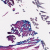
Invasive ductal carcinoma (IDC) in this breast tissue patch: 0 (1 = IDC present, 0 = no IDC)